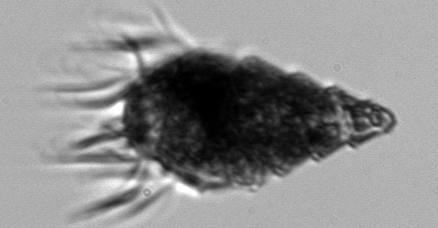
Label: Laboea_strobila